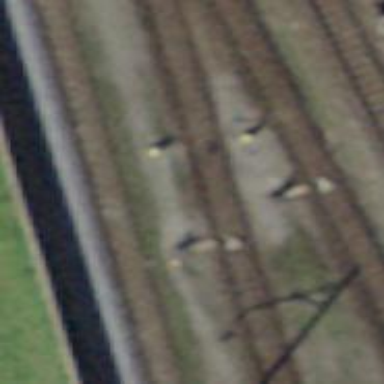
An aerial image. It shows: Railway switch.